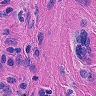
Metastatic tissue present: yes